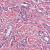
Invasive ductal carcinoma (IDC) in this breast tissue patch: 1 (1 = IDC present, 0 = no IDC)